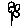
Label: flower